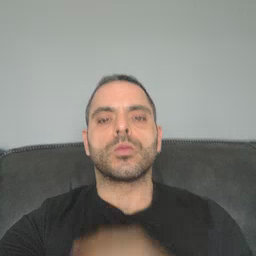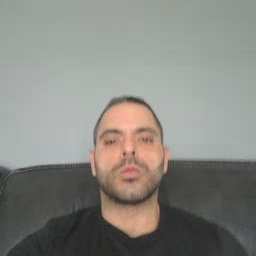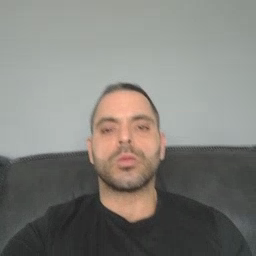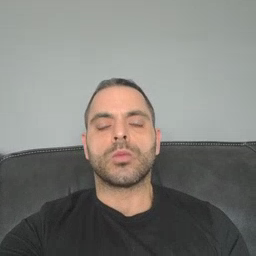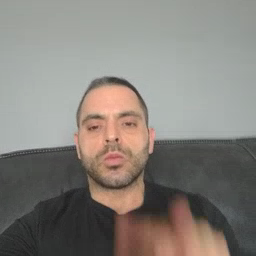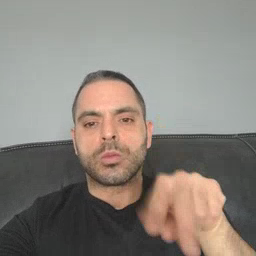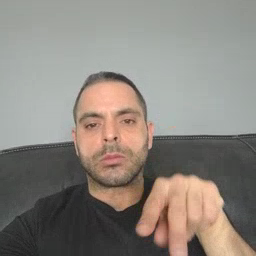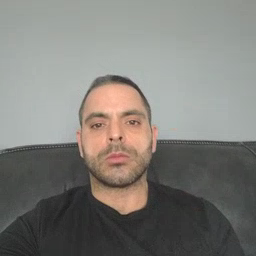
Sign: read